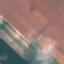
Land use / land cover class: AnnualCrop